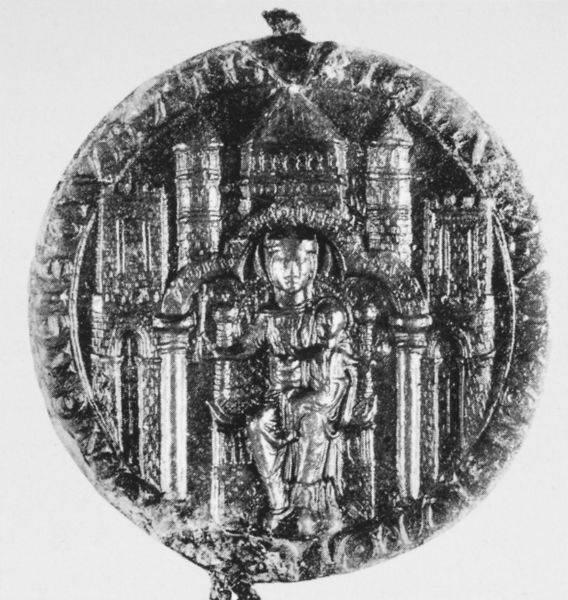
Titel: ältestes Siegel der Stadt Straßburg
Institution: Straßburg, Archive de la Ville, Urk. 1247 (Mai 1)
Schlagwörter: mann, sitzen, stadt, frau, schwarz, säule, säulen, weiss, gebäude, schloss, ornament, falten, mensch, rahmen, silber, figur, gewand, kind, krone, kreis, rund, turm, relief, schrift, könig, thron, ornamente, verzierung, metall, bronze, zinnen, foto, fotografie, messing, burg, medaillon, türme, geld, schwarzweiss, text, plakette, medallie, ritter, rüstung, gravierung, intarsien, schnitzerei, photo, verziert, heiliger, königin, heilige, mittelpunkt, medaille, siegel, zink, fot, münze, zinen, medllie